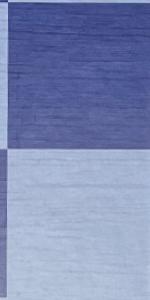
Label: Empty